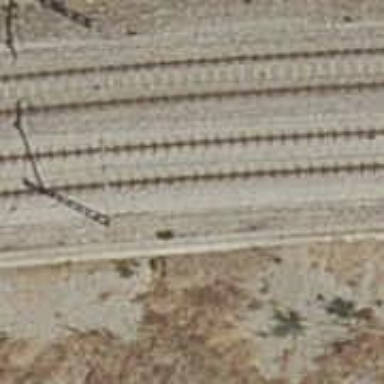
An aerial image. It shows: Railway track with contact line for electrification.